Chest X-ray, PA view. Patient: 6 years old, sex M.
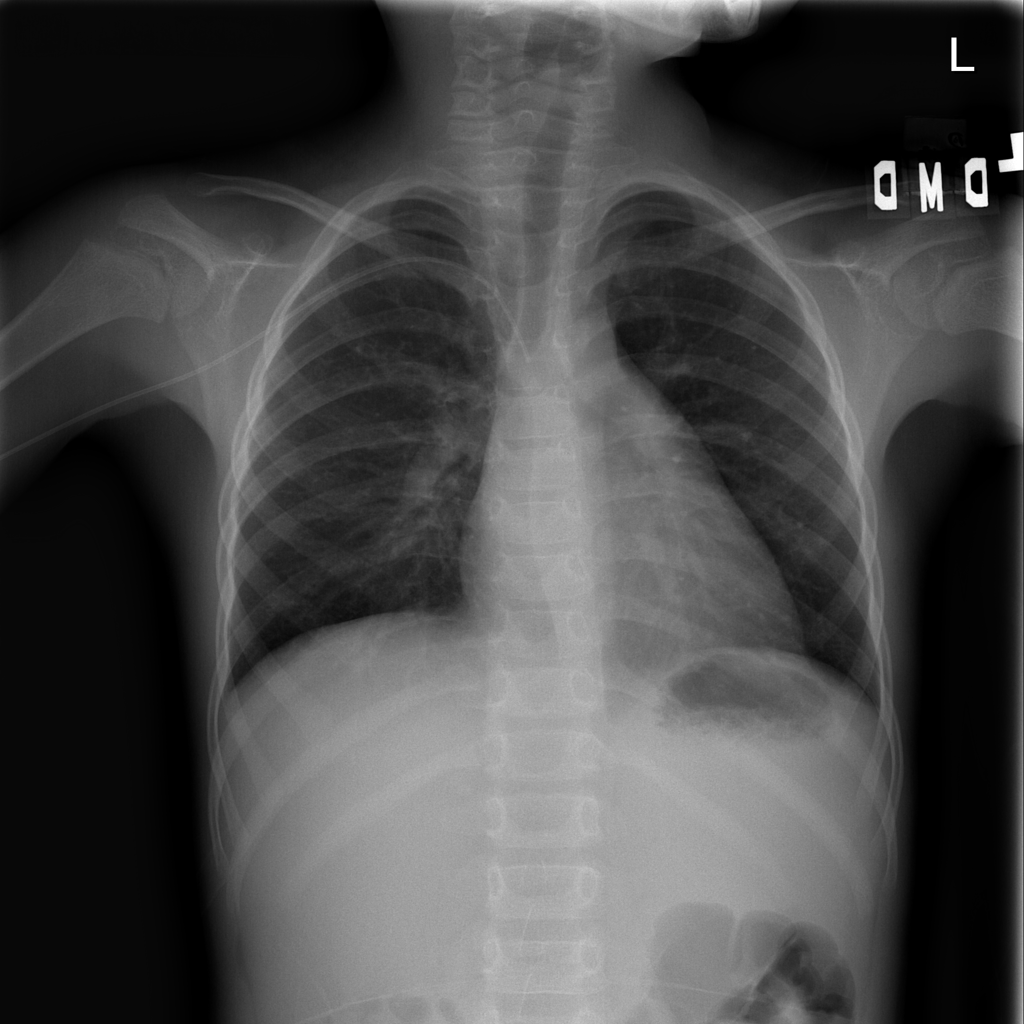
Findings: No Finding